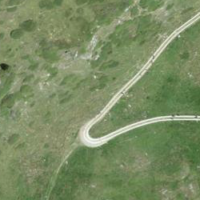
EUNIS habitat code: 26
Species observed at this site:
Marmota marmota